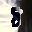
Label: 8